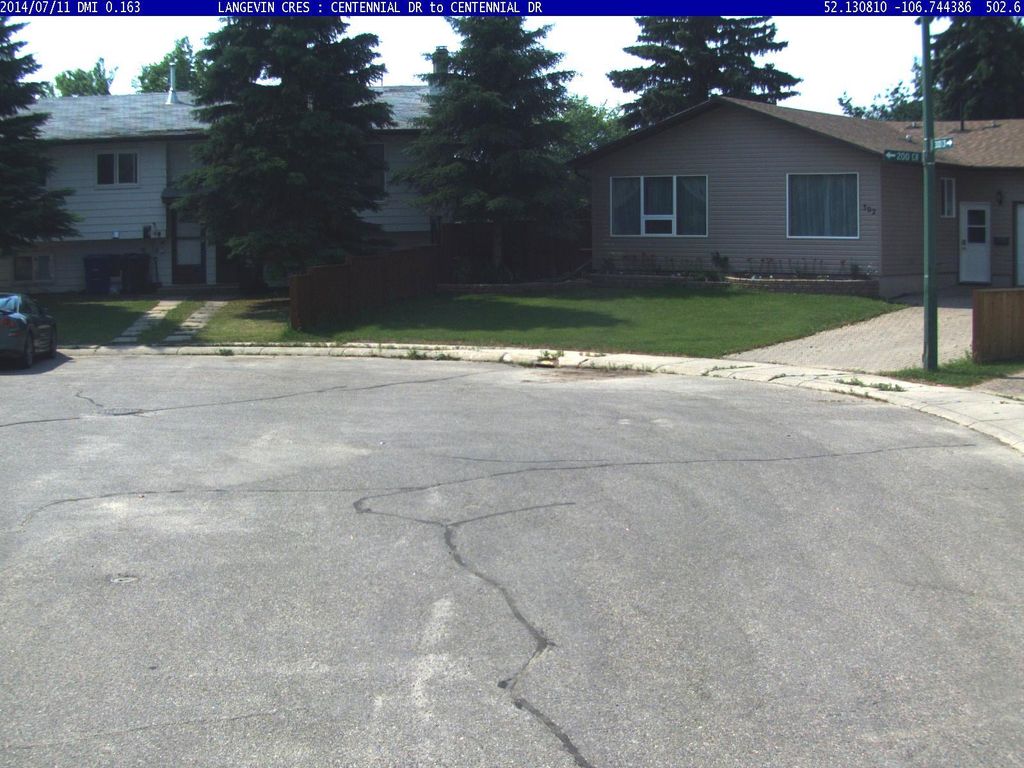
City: saskatoon